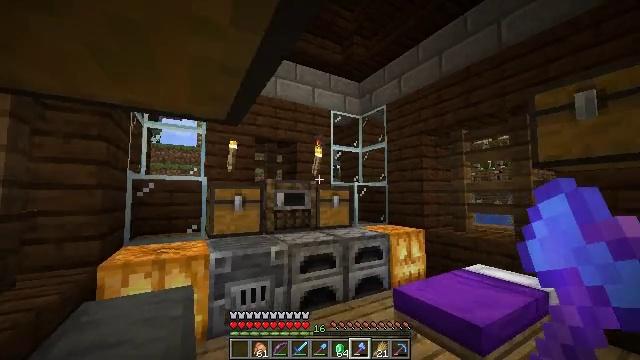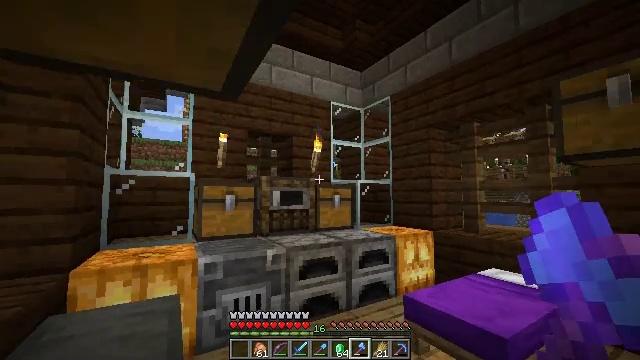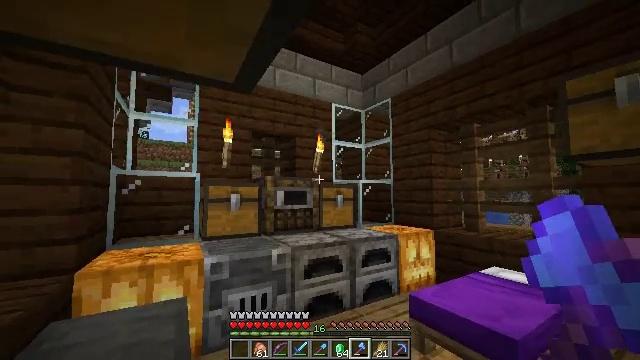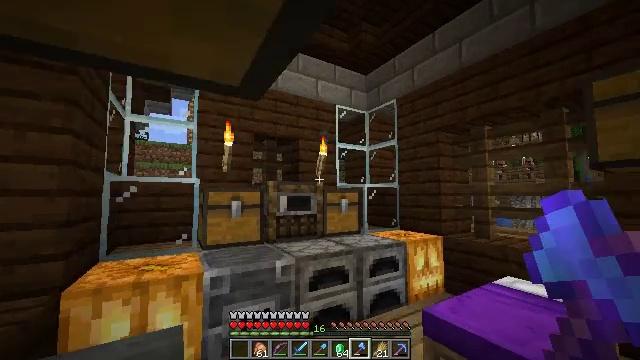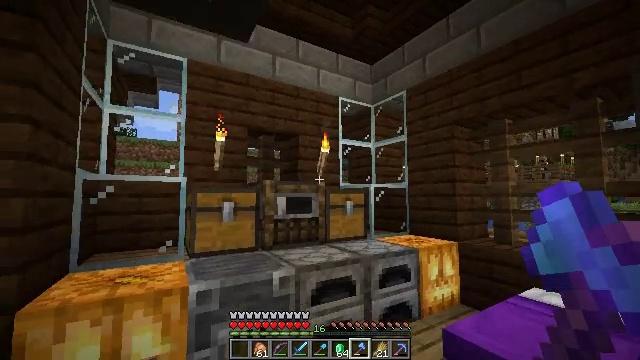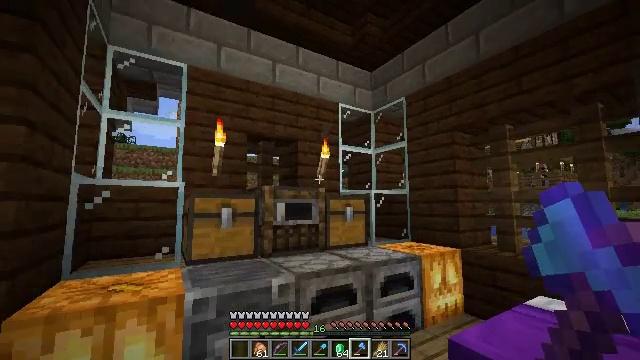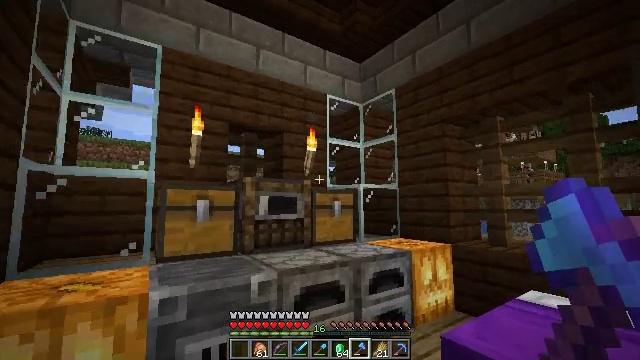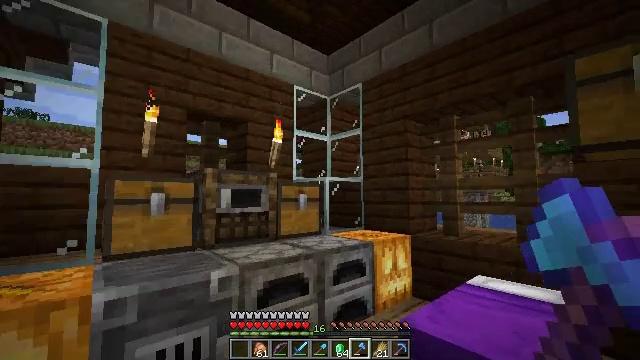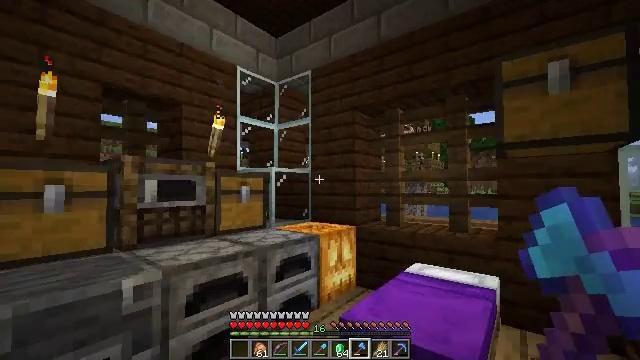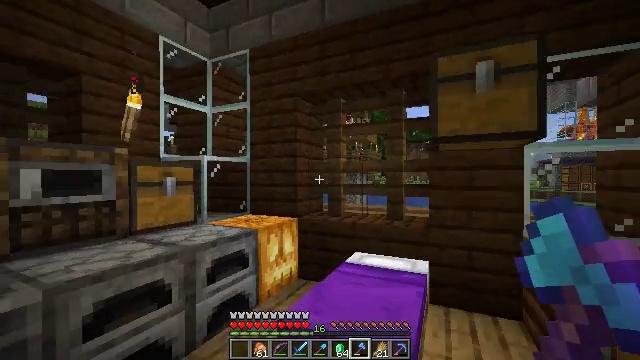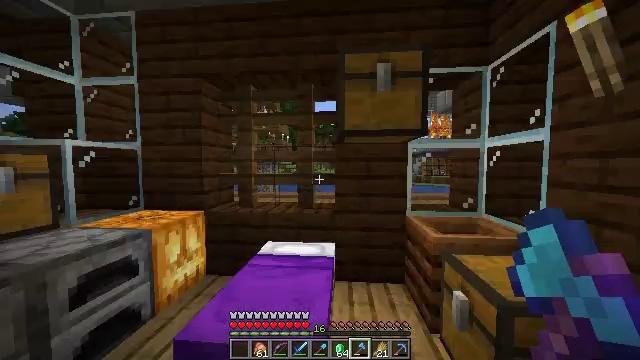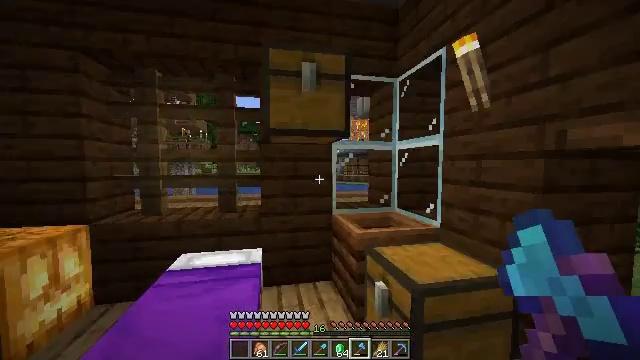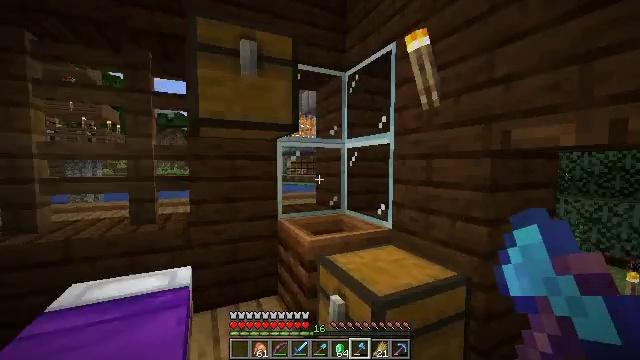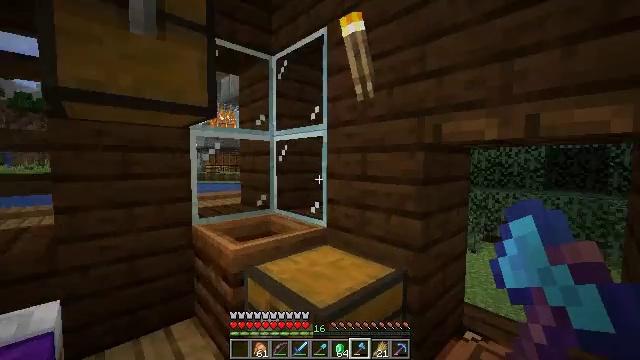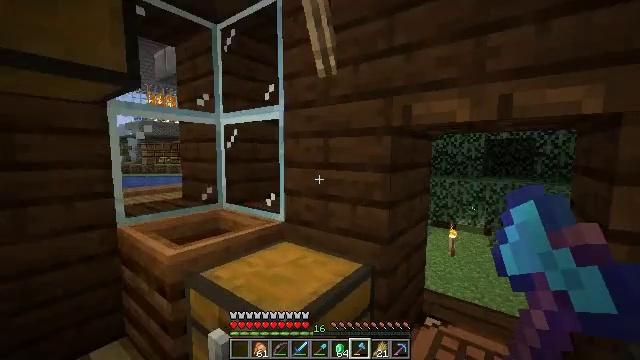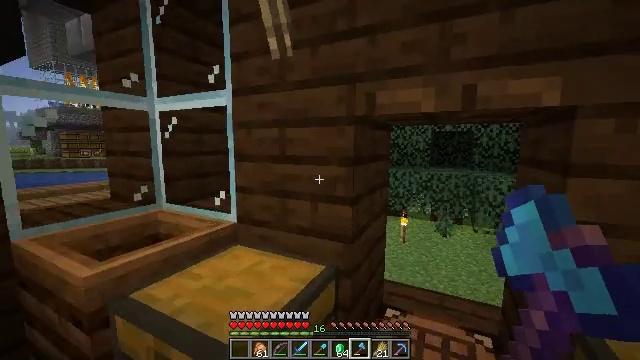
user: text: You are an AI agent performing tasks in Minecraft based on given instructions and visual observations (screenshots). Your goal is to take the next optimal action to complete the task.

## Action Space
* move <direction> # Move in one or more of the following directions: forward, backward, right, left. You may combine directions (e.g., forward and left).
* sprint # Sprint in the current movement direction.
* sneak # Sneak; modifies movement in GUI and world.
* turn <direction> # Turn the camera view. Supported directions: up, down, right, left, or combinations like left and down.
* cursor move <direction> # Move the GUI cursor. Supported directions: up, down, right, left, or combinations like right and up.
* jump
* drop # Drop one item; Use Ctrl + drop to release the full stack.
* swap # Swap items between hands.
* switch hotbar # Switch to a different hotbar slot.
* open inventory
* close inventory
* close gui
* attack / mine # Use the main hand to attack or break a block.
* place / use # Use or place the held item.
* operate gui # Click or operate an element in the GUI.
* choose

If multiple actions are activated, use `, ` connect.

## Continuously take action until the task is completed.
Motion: motion action
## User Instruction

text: Destroy the cauldron to put it in your inventory.
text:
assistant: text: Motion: move forward, sprint, turn right, jump
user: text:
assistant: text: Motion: move forward, sprint, jump
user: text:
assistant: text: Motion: move forward, sprint, jump
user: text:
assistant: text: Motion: move forward, sprint, jump
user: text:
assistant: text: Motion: move forward, turn up, jump
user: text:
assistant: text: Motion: move forward, turn right, jump
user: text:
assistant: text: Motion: move forward, turn right and down, jump
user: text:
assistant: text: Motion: move forward, turn right and down, jump
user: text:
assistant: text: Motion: move forward, turn right and down, jump
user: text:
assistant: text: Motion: move forward, turn right and down, jump
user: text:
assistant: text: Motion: move forward, turn right
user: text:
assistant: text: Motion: move forward, turn right
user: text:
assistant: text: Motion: move forward, turn right
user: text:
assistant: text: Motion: move forward, turn right and down
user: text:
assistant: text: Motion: move forward, turn right and down
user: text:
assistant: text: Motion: move forward, sprint, turn right
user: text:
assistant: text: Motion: move forward, sprint
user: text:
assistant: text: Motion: move forward, sprint
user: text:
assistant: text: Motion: move forward, turn right
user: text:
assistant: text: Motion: move forward, turn right and down
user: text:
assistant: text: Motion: move forward, turn right and down
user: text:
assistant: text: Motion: move forward, turn right
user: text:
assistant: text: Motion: move forward, sprint, turn right
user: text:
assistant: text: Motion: move forward, sprint
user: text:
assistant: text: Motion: move forward, sprint
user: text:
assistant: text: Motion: move forward
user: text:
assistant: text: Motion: move forward, turn left
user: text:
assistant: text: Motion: move forward, turn left
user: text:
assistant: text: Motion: move forward, turn left
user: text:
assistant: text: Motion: move forward, turn left